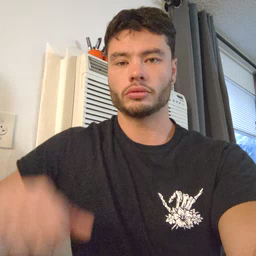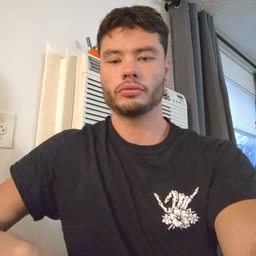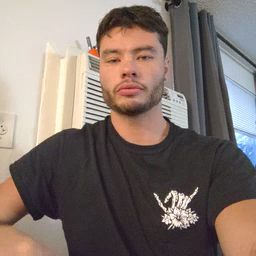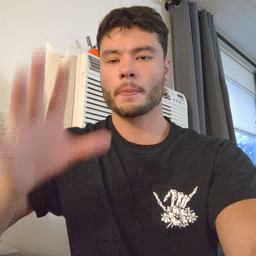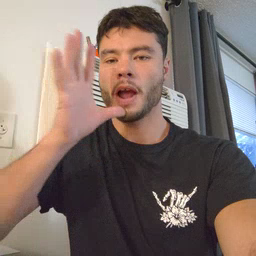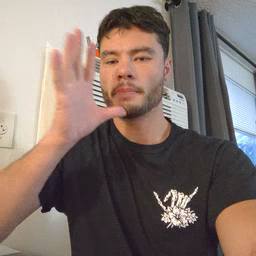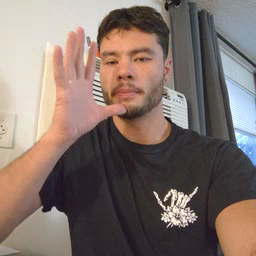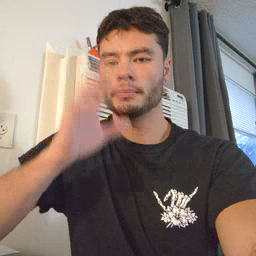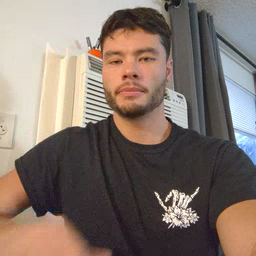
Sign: mom